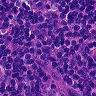
Metastatic tissue present: no